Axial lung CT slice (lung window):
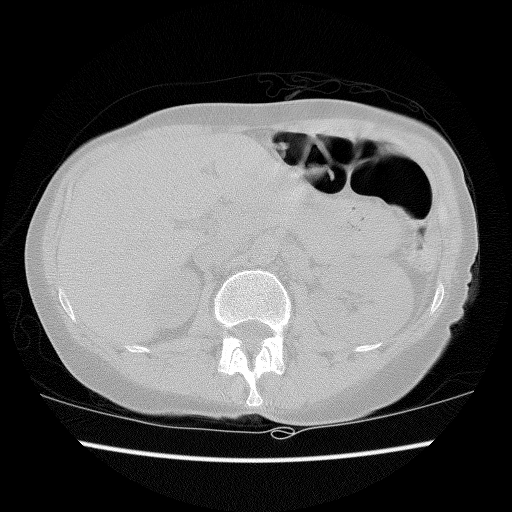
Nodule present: no